Interaction volume radius: 5 \u00c5
Interaction volume height: 10 \u00c5
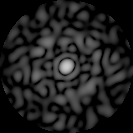
Disorder parameter: 0.7203